Question: i create a figure with 4 subplots (2 x 2), where 3 of them are of the type 'imshow' and the other is 'errorbar'. Each 'imshow' plots have in addition a colorbar at the right side of them. I would like to resize my 3rd plot, that the area of the graph would be exactly under the one above it (with out colorbar)
as example (this is what i now have):

How could i resize the 3rd plot?
Regards
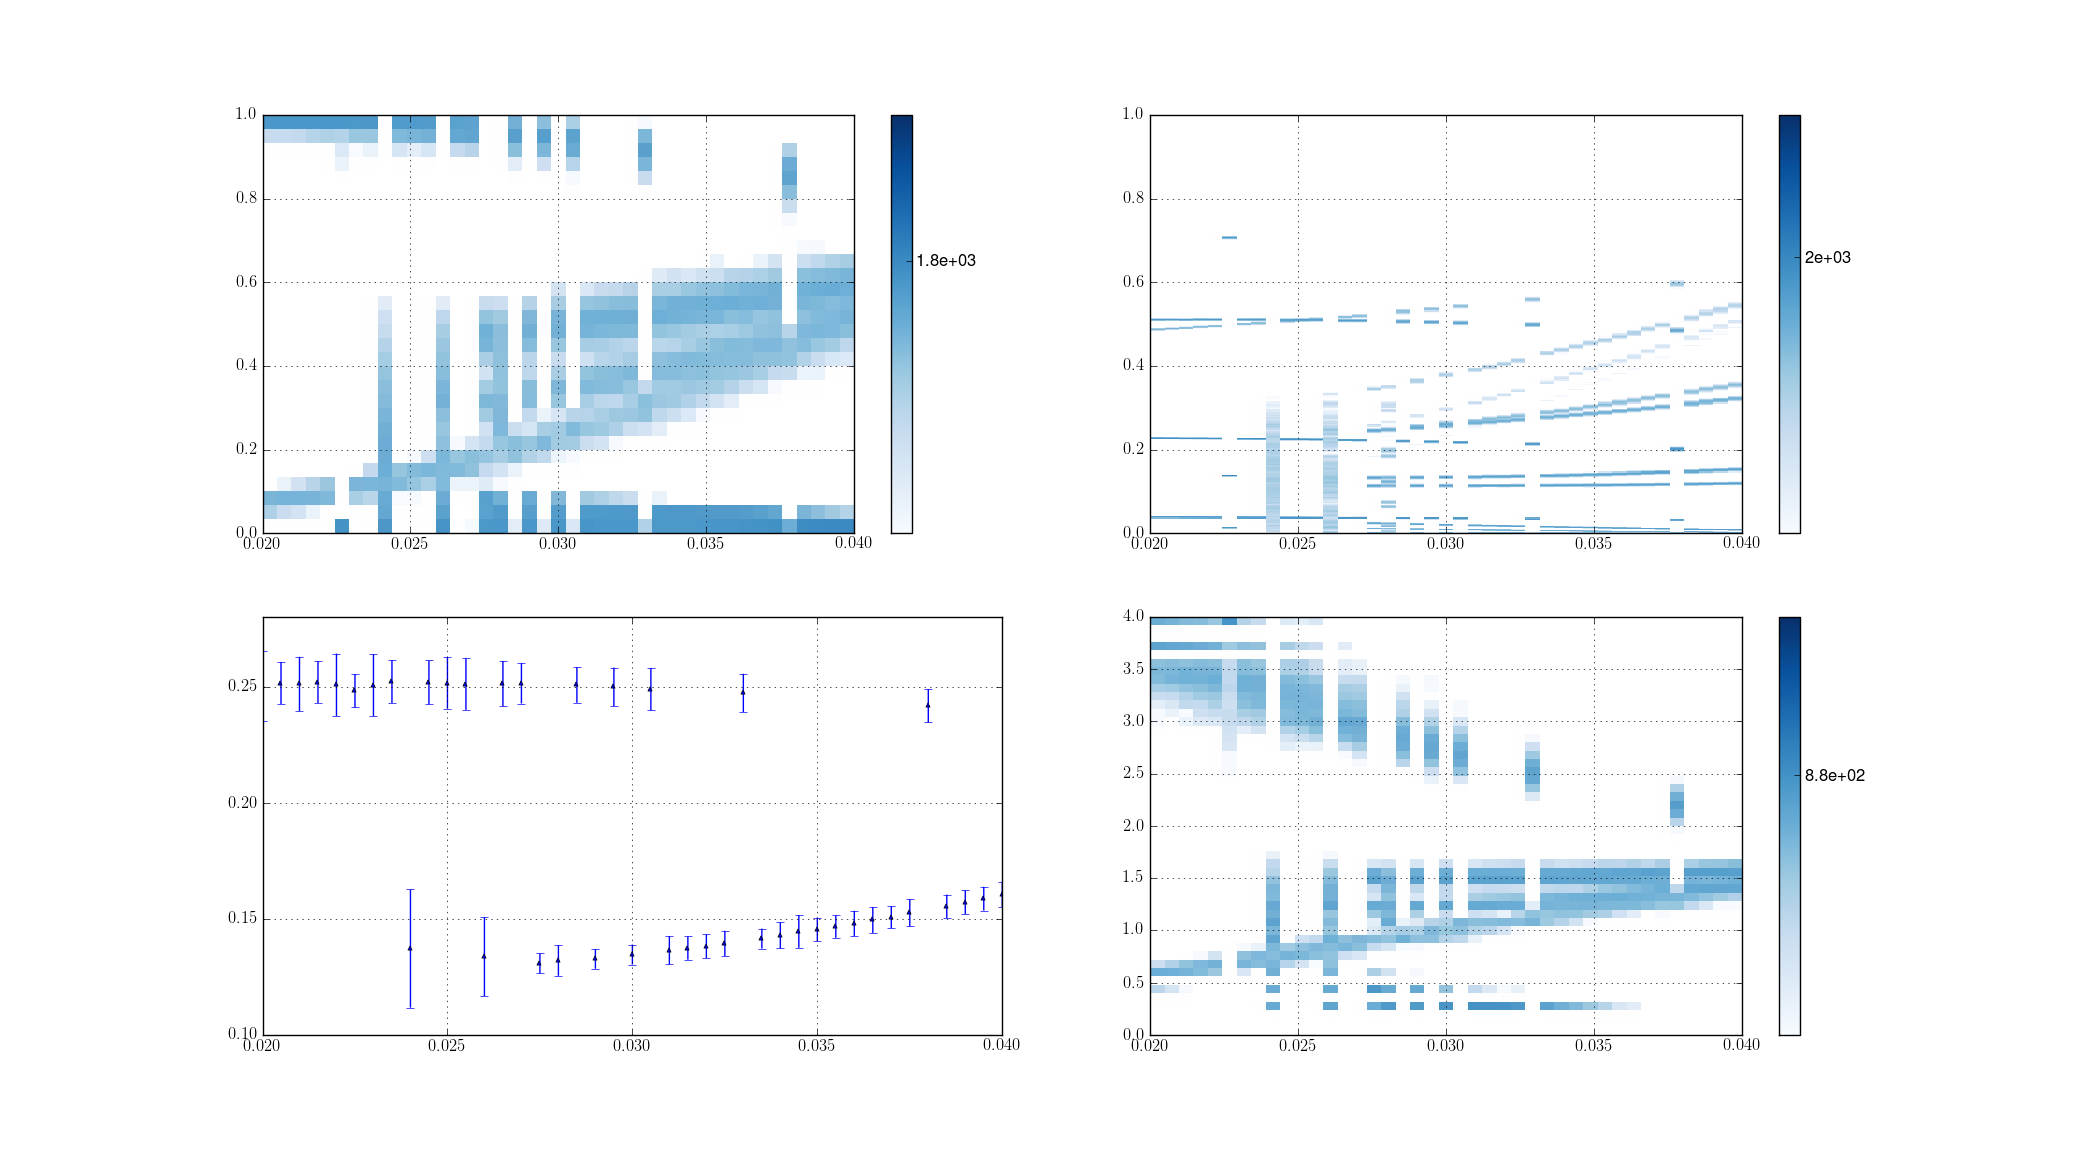
Answer: To adjust the dimensions of an axes instance, you need to use the <URL> property.
Here I apply these methods to something similar to your example above:
'''
import matplotlib.pyplot as plt
import numpy as np
x,y = np.random.rand(2,10)
img = np.random.rand(10,10)
fig = plt.figure()
ax1 = fig.add_subplot(221)
im = ax1.imshow(img,extent=[0,1,0,1])
plt.colorbar(im)
ax2 = fig.add_subplot(222)
im = ax2.imshow(img,extent=[0,1,0,1])
plt.colorbar(im)
ax3 = fig.add_subplot(223)
ax3.plot(x,y)
ax3.axis([0,1,0,1])
ax4 = fig.add_subplot(224)
im = ax4.imshow(img,extent=[0,1,0,1])
plt.colorbar(im)
pos4 = ax4.get_position().bounds
pos1 = ax1.get_position().bounds
# set the x limits (left and right) to first axes limits
# set the y limits (bottom and top) to the last axes limits
newpos = [pos1[0],pos4[1],pos1[2],pos4[3]]
ax3.set_position(newpos)
plt.show()
'''
You may feel that the two plots do not exactly look the same (in my rendering, the left or xmin position is not quite right), so feel free to adjust the position until you get the desired effect.